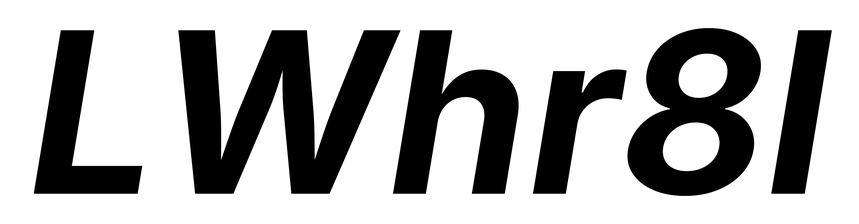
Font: Inter-Italic_Bold_Italic